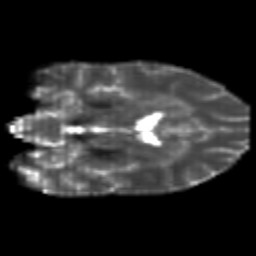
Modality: T2w
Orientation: coronal
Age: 24
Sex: male
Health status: healthy
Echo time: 0.074 s